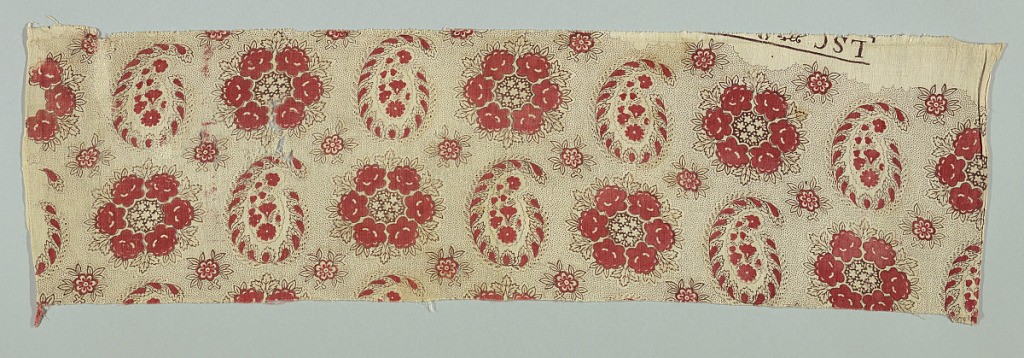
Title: Fragment
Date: late 18th–early 19th century
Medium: cotton Technique: block printed on plain weave foundation
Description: Floral bouquets alternate with paisley botehs in black and red and faded yellow on white.